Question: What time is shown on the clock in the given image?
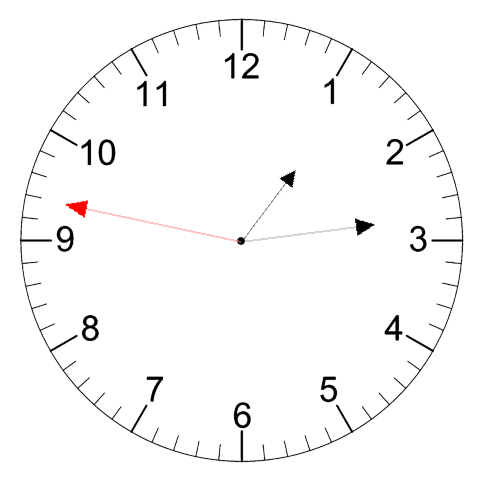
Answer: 01:13:47